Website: apple
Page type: billing-address
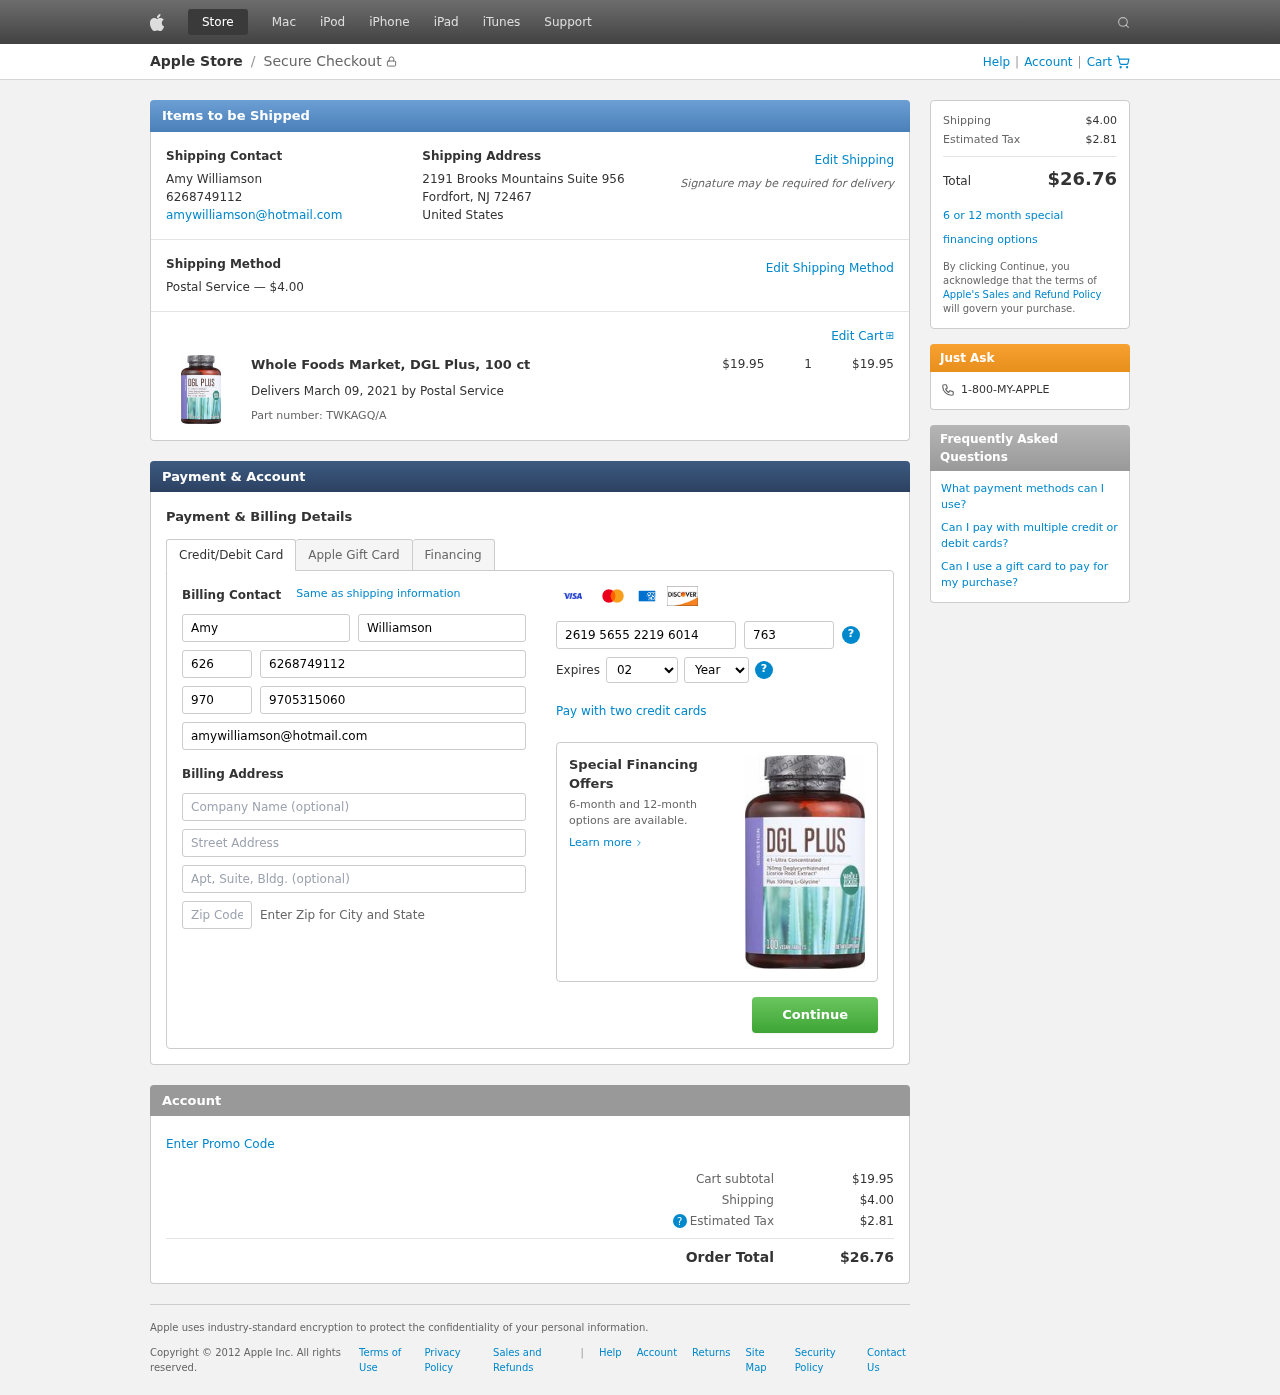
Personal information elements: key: PII_CARD_CVV
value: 763
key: PII_CARD_EXPIRY_MONTH
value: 02
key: PII_CARD_EXPIRY_YEAR
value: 26
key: PII_CARD_NUMBER
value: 2619 5655 2219 6014
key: PII_CITY_STATE_ZIP
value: Fordfort, NJ 72467
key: PII_COUNTRY
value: United States
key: PII_EMAIL
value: amywilliamson@hotmail.com
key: PII_FIRSTNAME
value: Amy
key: PII_FULLNAME
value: Amy Williamson
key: PII_LASTNAME
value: Williamson
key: PII_PHONE
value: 6268749112
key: PII_PHONE_ALT
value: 9705315060
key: PII_PHONE_ALT_AREA
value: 970
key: PII_PHONE_AREA
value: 626
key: PII_STREET
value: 2191 Brooks Mountains Suite 956
Product elements: key: PRODUCT1_NAME
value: Whole Foods Market, DGL Plus, 100 ct
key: PRODUCT1_PRICE
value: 19.95
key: PRODUCT1_QUANTITY
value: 1
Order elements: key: ORDER_SHIPPING_COST
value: $4.00
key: ORDER_SUBTOTAL
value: $19.95
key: ORDER_DELIVERY_DATE
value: March 09, 2021
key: ORDER_PART_NUMBER
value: TWKAGQ/A
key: ORDER_TAX
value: $2.81
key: ORDER_TOTAL
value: $26.76